Question: I'm facing the following problem. Imagine this data model:

As you can see entity is association many to many entity.
Here are my entity classes.
:
'''
@Entity
@Table(name = "personal_card")
@XmlRootElement
public class PersonalCard implements Serializable {
private static final long serialVersionUID = 1L;
@Id
@GeneratedValue(strategy = GenerationType.IDENTITY)
@Basic(optional = false)
@Column(name = "id_person")
private Integer idPerson;
/* SOME OTHER ATTRIBUTES */
@OneToMany(cascade = CascadeType.ALL, mappedBy = "projectFunctionPK.personalCard")
private Set<ProjectFunction> projectFunctionSet;
public PersonalCard() {
}
public Integer getIdPerson() {
return idPerson;
}
public void setIdPerson(Integer idPerson) {
this.idPerson = idPerson;
}
@XmlTransient
public Set<ProjectFunction> getProjectFunctionSet() {
return projectFunctionSet;
}
public void setProjectFunctionSet(Set<ProjectFunction> projectFunctionSet) {
this.projectFunctionSet = projectFunctionSet;
}
@Override
public int hashCode() {
int hash = 0;
hash += (idPerson != null ? idPerson.hashCode() : 0);
return hash;
}
@Override
public boolean equals(Object object) {
// TODO: Warning - this method won't work in the case the id fields are not set
if (!(object instanceof PersonalCard)) {
return false;
}
PersonalCard other = (PersonalCard) object;
if ((this.idPerson == null && other.idPerson != null) || (this.idPerson != null && !this.idPerson.equals(other.idPerson))) {
return false;
}
return true;
}
}
'''
'''
@Entity
@Table(name = "project")
@XmlRootElement
public class Project implements Serializable {
private static final long serialVersionUID = 1L;
@Id
@GeneratedValue(strategy = GenerationType.IDENTITY)
@Basic(optional = false)
@Column(name = "id_project")
private Integer idProject;
/* OTHER ATTRIBUTES*/
@OneToMany(cascade = CascadeType.ALL, mappedBy = "projectFunctionPK.project")
private Set<ProjectFunction> projectFunctionSet;
public Project() {
}
public Integer getIdProject() {
return idProject;
}
public void setIdProject(Integer idProject) {
this.idProject = idProject;
}
@XmlTransient
public Set<ProjectFunction> getProjectFunctionSet() {
return projectFunctionSet;
}
public void setProjectFunctionSet(Set<ProjectFunction> projectFunctionSet) {
this.projectFunctionSet = projectFunctionSet;
}
@Override
public int hashCode() {
int hash = 0;
hash += (idProject != null ? idProject.hashCode() : 0);
return hash;
}
@Override
public boolean equals(Object object) {
// TODO: Warning - this method won't work in the case the id fields are not set
if (!(object instanceof Project)) {
return false;
}
Project other = (Project) object;
if ((this.idProject == null && other.idProject != null) || (this.idProject != null && !this.idProject.equals(other.idProject))) {
return false;
}
return true;
}
}
'''
:
'''
@Entity
@Table(name = "project_function")
@XmlRootElement
@AssociationOverrides({
@AssociationOverride(name = "projectFunctionPK.project",
joinColumns = @JoinColumn(name = "id_project", referencedColumnName = "id_project")),
@AssociationOverride(name = "projectFunctionPK.personalCard",
joinColumns = @JoinColumn(name = "id_person", referencedColumnName = "id_person")) })
public class ProjectFunction implements Serializable {
private static final long serialVersionUID = 1L;
protected ProjectFunctionPK projectFunctionPK;
private Date fromd;
private Date tod;
public ProjectFunction() {
this.projectFunctionPK = new ProjectFunctionPK();
}
@EmbeddedId
public ProjectFunctionPK getProjectFunctionPK() {
return projectFunctionPK;
}
public void setProjectFunctionPK(ProjectFunctionPK projectFunctionPK) {
this.projectFunctionPK = projectFunctionPK;
}
@Column(name = "fromd")
@Temporal(TemporalType.DATE)
public Date getFromd() {
return fromd;
}
public void setFromd(Date fromd) {
this.fromd = fromd;
}
@Column(name = "tod")
@Temporal(TemporalType.DATE)
public Date getTod() {
return tod;
}
public void setTod(Date tod) {
this.tod = tod;
}
@Transient
public Project getProject() {
return projectFunctionPK.getProject();
}
public void setProject(Project project) {
this.projectFunctionPK.setProject(project);
}
@Transient
public PersonalCard getPersonalCard() {
return this.projectFunctionPK.getPersonalCard();
}
public void setPersonalCard(PersonalCard personalCard) {
//this.personalCard = personalCard;
this.projectFunctionPK.setPersonalCard(personalCard);
}
@Override
public int hashCode() {
int hash = 0;
hash += (projectFunctionPK != null ? projectFunctionPK.hashCode() : 0);
return hash;
}
@Override
public boolean equals(Object object) {
// TODO: Warning - this method won't work in the case the id fields are not set
if (!(object instanceof ProjectFunction)) {
return false;
}
ProjectFunction other = (ProjectFunction) object;
if ((this.projectFunctionPK == null && other.projectFunctionPK != null) || (this.projectFunctionPK != null && !this.projectFunctionPK.equals(other.projectFunctionPK))) {
return false;
}
return true;
}
}
'''
And finally my embedded Primary Key :
'''
@Embeddable
public class ProjectFunctionPK implements Serializable {
@ManyToOne
private Project project;
@ManyToOne
private PersonalCard personalCard;
public ProjectFunctionPK() {
}
public Project getProject() {
return project;
}
public void setProject(Project project) {
this.project = project;
}
public PersonalCard getPersonalCard() {
return personalCard;
}
public void setPersonalCard(PersonalCard personalCard) {
this.personalCard = personalCard;
}
@Override
public int hashCode() {
int hash = 3;
hash = 41 * hash + Objects.hashCode(this.project);
hash = 41 * hash + Objects.hashCode(this.personalCard);
return hash;
}
@Override
public boolean equals(Object obj) {
if (obj == null) {
return false;
}
if (getClass() != obj.getClass()) {
return false;
}
final ProjectFunctionPK other = (ProjectFunctionPK) obj;
if (!Objects.equals(this.project, other.project)) {
return false;
}
if (!Objects.equals(this.personalCard, other.personalCard)) {
return false;
}
return true;
}
}
'''
First I save the Project. It works fine. Then i want to connect it using project_function - so I create project_function set them existing project and personal_card and after trying to persist I get following error:
'''
Caused by: org.postgresql.util.PSQLException: ERROR: column projectfun0_.personalcard does not exist
Position: 8
at org.postgresql.core.v3.QueryExecutorImpl.receiveErrorResponse(QueryExecutorImpl.java:2198)
at org.postgresql.core.v3.QueryExecutorImpl.processResults(QueryExecutorImpl.java:1927)
at org.postgresql.core.v3.QueryExecutorImpl.execute(QueryExecutorImpl.java:255)
at org.postgresql.jdbc2.AbstractJdbc2Statement.execute(AbstractJdbc2Statement.java:561)
at org.postgresql.jdbc2.AbstractJdbc2Statement.executeWithFlags(AbstractJdbc2Statement.java:419)
at org.postgresql.jdbc2.AbstractJdbc2Statement.executeQuery(AbstractJdbc2Statement.java:304)
at org.hibernate.engine.jdbc.internal.ResultSetReturnImpl.extract(ResultSetReturnImpl.java:82)
... 119 more
'''
So apparently Hibernate does not know projectfun0_.personalcard . But I dont know why. Do you see any error in the entity classes? Or could the error possibly be somewhere else ?
Thank you very much for all your answers :)
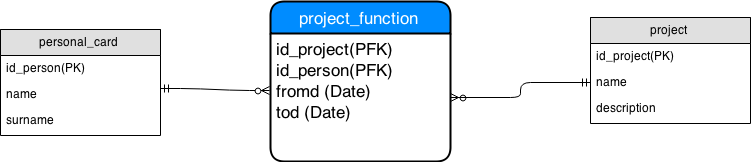
Answer: <URL>
> Relationship mappings defined within an embedded id class are not supported.
So, 'ProjectFunctionPK' should contain only basic mappings, and entity mappings should be done in the entity itself. Here are some related posts
<URL>
<URL>